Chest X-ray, PA view. Patient: 51 years old, sex F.
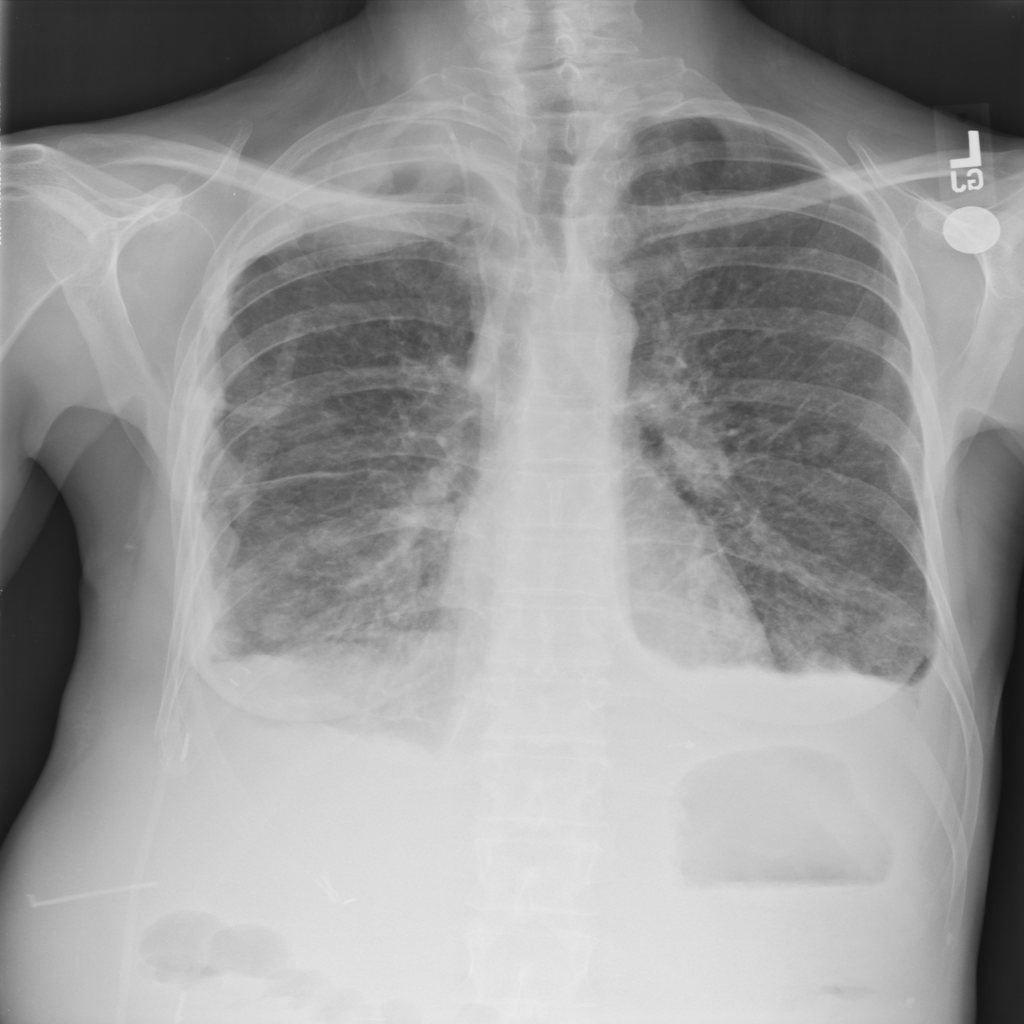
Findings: Effusion